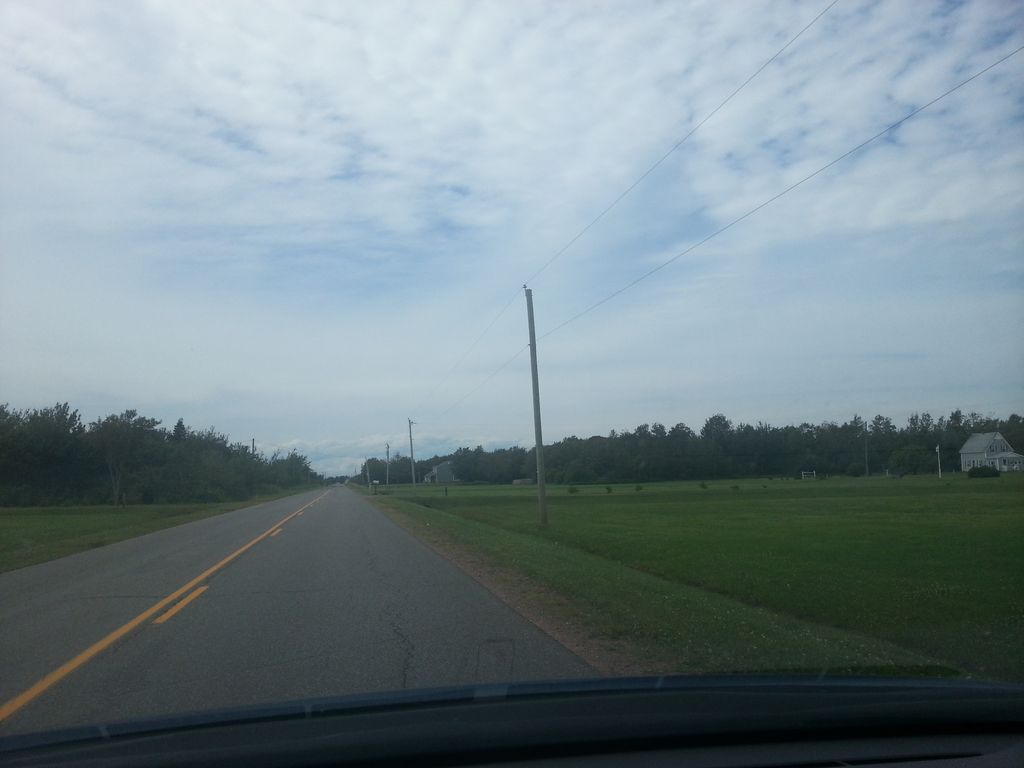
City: charlottetown